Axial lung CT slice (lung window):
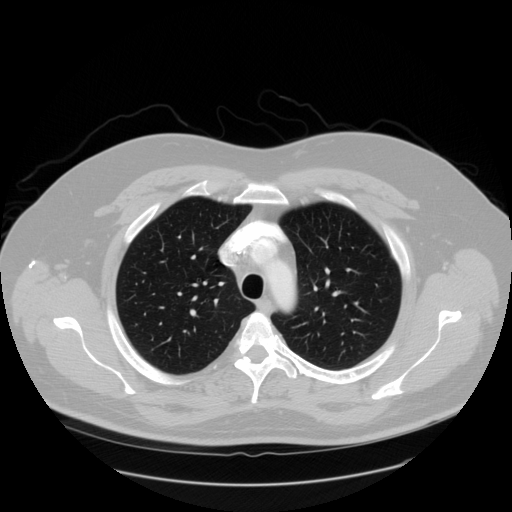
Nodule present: no